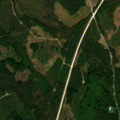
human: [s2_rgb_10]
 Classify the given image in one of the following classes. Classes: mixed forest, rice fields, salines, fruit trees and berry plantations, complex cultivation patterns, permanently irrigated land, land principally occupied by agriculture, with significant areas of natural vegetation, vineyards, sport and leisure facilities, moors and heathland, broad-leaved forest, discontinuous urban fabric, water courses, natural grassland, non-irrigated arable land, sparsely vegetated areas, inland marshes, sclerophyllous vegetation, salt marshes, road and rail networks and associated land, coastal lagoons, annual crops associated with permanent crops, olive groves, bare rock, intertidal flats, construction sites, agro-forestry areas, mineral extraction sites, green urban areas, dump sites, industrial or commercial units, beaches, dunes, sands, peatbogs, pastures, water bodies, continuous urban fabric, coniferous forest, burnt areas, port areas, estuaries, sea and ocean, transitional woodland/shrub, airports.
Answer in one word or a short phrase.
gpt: coniferous forest, mixed forest